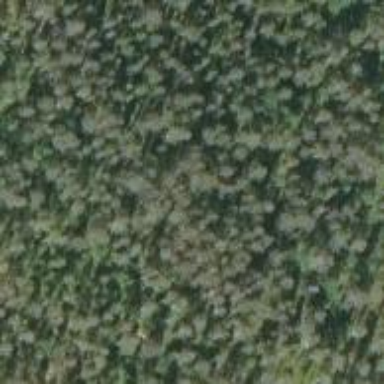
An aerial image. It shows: Woodland with needle-leaved trees.